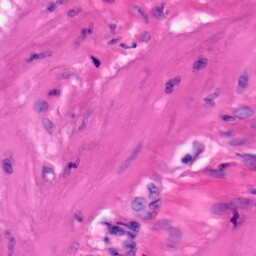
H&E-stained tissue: Skin